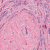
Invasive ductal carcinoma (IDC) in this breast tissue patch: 1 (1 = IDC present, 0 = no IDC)